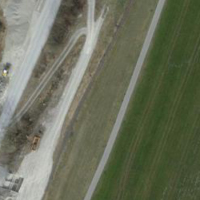
EUNIS habitat code: 25
Species observed at this site:
Cardamine pratensis